Question: I see tutorial about making navigation drawer using design library <URL>?

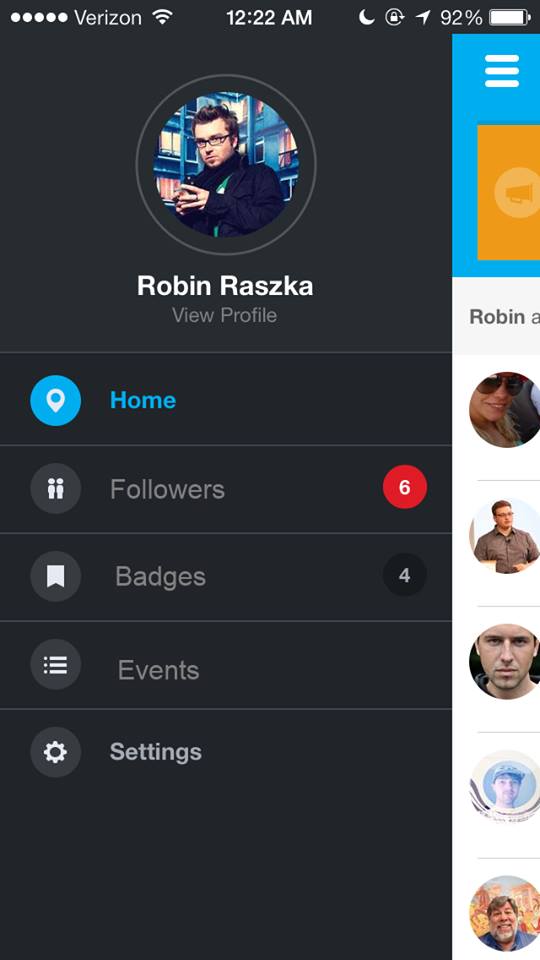
Answer: In new NavigationDrawer they have not mention an about the counter you are lookig for. But you can avoid the older way to put counter.
Because Navigation can contain any child view so you can use it like this.
'''
<android.support.design.widget.NavigationView
android:id="@+id/navView"
android:layout_width="match_parent"
android:layout_height="match_parent"
android:layout_gravity="start">
<ListView
android:entries="@array/test"
android:id="@+id/lvData"
android:layout_width="match_parent"
android:layout_height="match_parent"/>
</android.support.design.widget.NavigationView>
'''
So just reference your listview and give the customize layout as you want.
I know it is Older way of listview. But it will reduce the code of NavigationDrawer. I hope it helps you.